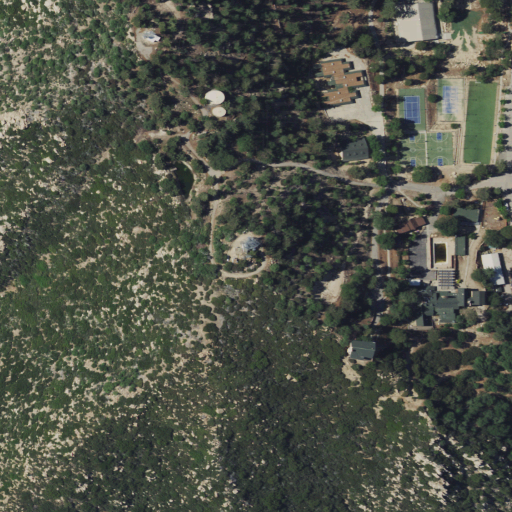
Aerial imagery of mountain in California named Mount R containing shrub, evergreen forest, open development, low intensity development, and medium intensity development